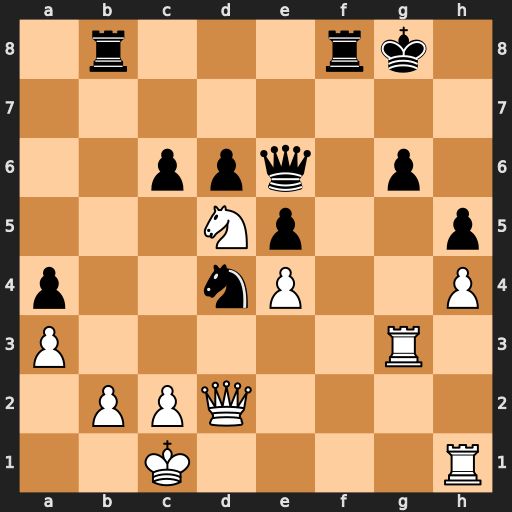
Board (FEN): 1r3rk1/8/2ppq1p1/3Np2p/p2nP2P/P5R1/1PPQ4/2K4R
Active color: w
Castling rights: -
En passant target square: -
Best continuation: Rxg6+ Qxg6 Ne7+ Kg7 Nxg6